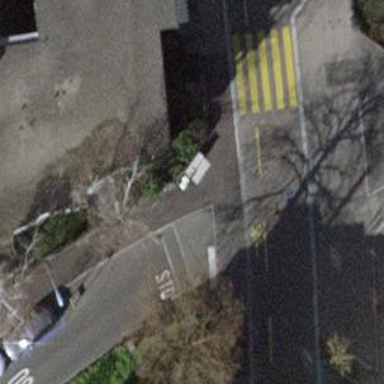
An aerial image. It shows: Unmarked crossing with traffic calming table.